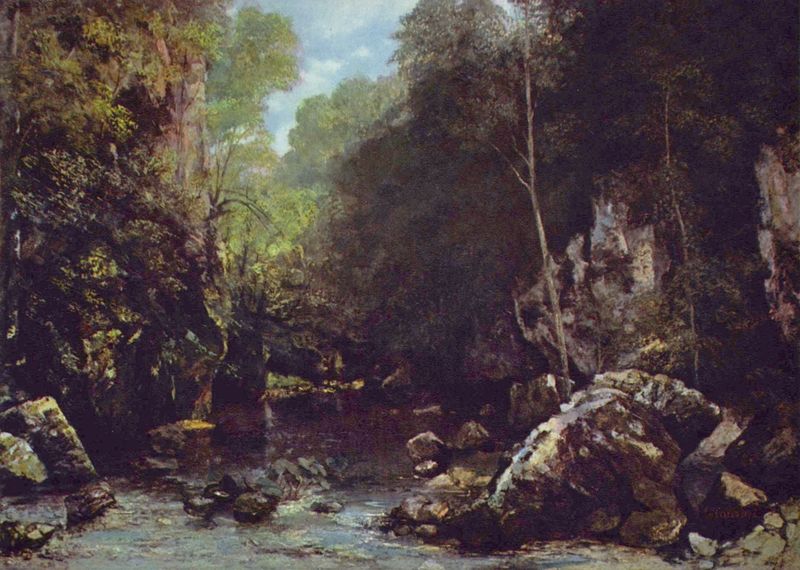
Titel: Felsiges Flußtal
Künstler: Gustave Courbet
Standort: Paris
Institution: Musée d'Orsay
Schlagwörter: baum, berg, blau, blätter, dunkel, felsen, gemälde, gestein, himmel, laub, schatten, wasser, wolken, baumstämme, bäume, fluss, grün, landschaft, ufer, äste, braun, grau, hell, holz, licht, schwarz, weiss, blick, wolke, stein, steine, öl, ast, bach, baumstamm, birke, hügel, natur, stamm, zweige, büsche, gebüsch, gewässer, sträucher, gold, pflanzen, tal, wald, boot, sommer, düster, berge, fels, felswand, gebirge, geröll, schlucht, steil, romantik, angst, stämme, frühling, roh, eng, lichtung, lauf, pinsel, buchen, buschwerk, romantisch, gefährlich, urwald, brocken, gebierge, quelle, steinwand, flußbett, flußlauf, steilwand, bächlein, solken, romantig, felscen, 19.jahrhundert, 18.jahrhundert, bäumelichtung